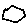
Label: hexagon